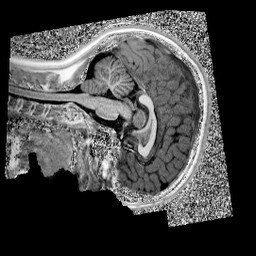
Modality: UNIT1
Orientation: sagittal
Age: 11
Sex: female
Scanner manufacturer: siemens
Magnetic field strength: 3 T
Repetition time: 4 s
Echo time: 0.00303 s